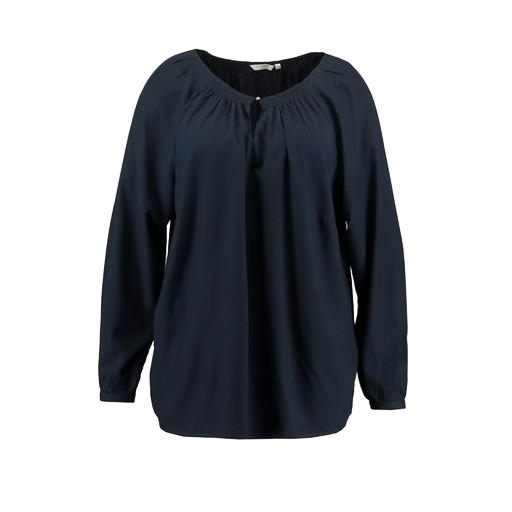
l/s blouse, loose shirt, longsleeved blouse, white background